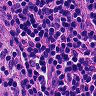
Metastatic tissue present: no